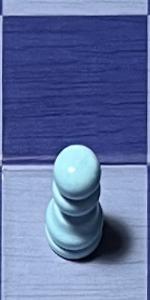
Label: Pawn_White